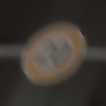
Verkehrszeichen: Geschwindigkeit20
Umgebung: Roofed, Urban
Tageszeit: Midday
Wetter: Overcast
Licht: Artificial
Jahreszeit: NotSpecified
Kontrast: MediumContrast